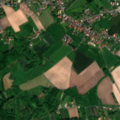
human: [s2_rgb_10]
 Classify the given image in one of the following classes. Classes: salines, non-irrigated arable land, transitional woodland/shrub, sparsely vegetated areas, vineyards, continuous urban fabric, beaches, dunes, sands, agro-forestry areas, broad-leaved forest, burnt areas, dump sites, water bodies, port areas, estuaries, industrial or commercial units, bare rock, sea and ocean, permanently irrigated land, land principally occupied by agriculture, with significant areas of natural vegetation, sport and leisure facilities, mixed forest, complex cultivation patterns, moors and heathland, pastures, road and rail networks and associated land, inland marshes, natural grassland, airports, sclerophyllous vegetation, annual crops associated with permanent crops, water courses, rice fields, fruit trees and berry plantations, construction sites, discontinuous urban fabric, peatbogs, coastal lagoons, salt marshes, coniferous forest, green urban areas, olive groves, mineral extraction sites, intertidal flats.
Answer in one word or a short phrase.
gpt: discontinuous urban fabric, complex cultivation patterns, land principally occupied by agriculture, with significant areas of natural vegetation